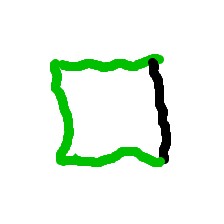
Shape: square